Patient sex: F
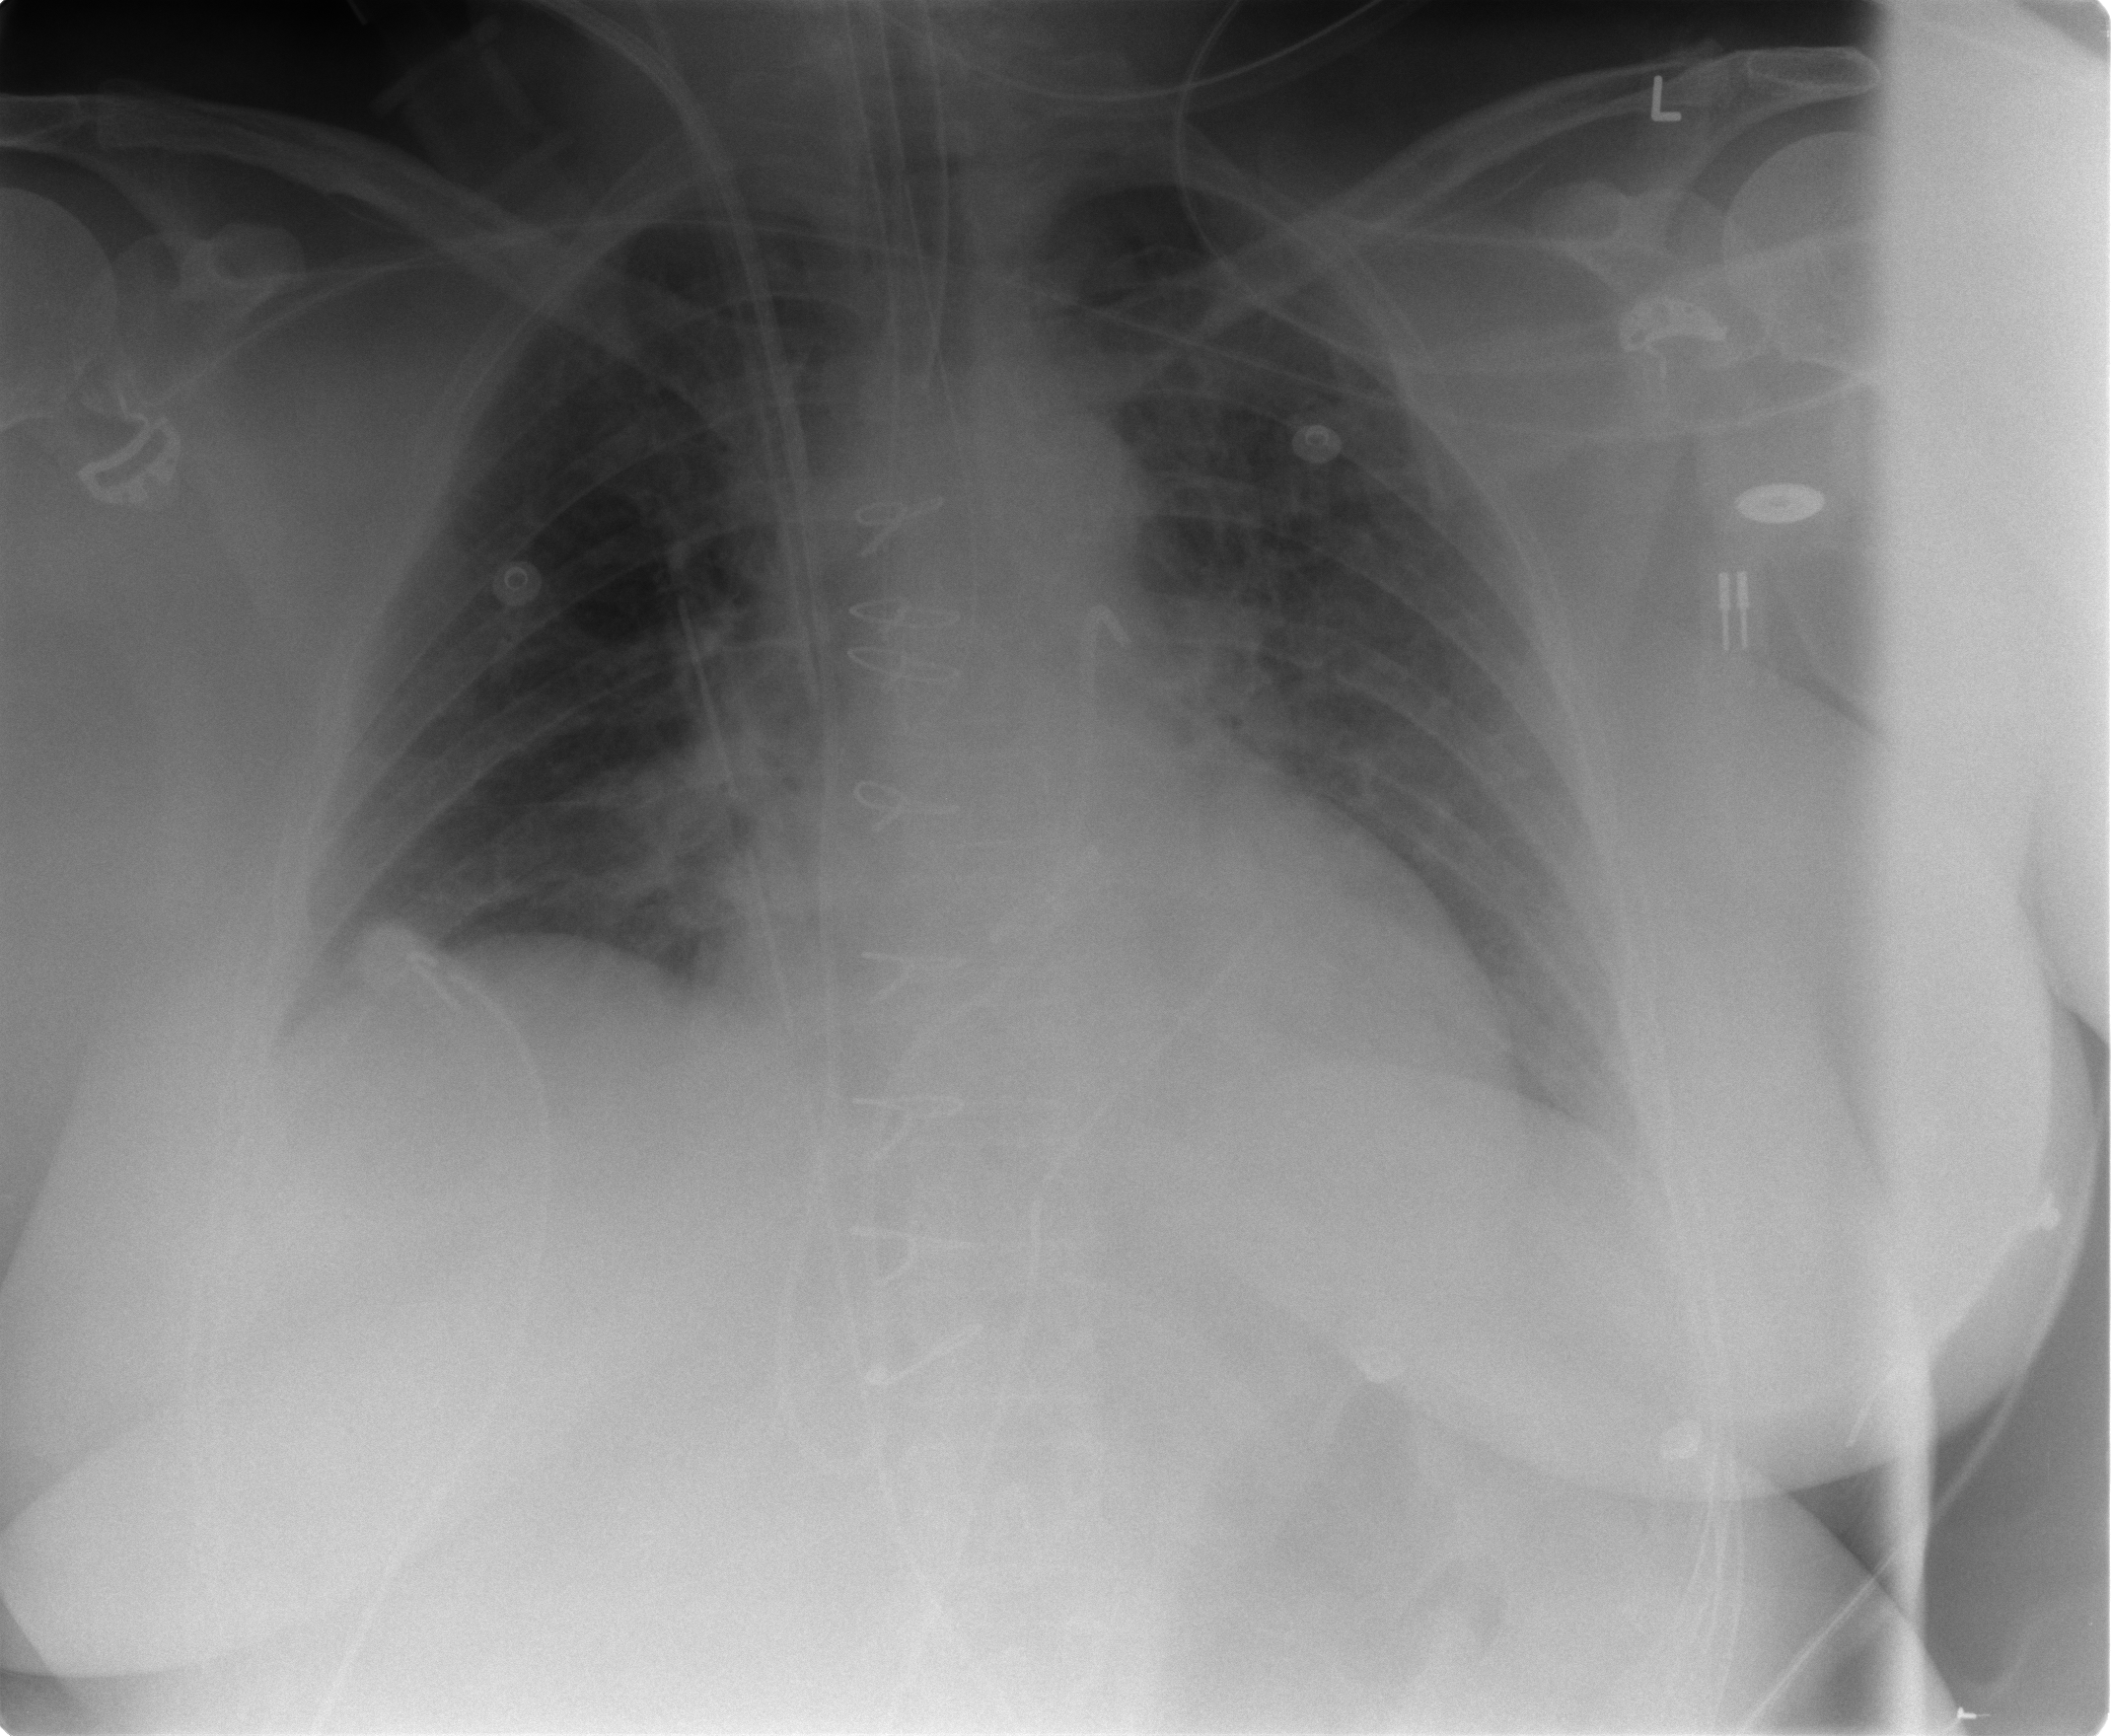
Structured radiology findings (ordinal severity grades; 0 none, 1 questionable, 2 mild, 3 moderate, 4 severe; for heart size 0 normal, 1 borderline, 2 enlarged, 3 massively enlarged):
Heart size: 1
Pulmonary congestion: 2
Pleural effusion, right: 0
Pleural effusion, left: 2
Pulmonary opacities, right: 1
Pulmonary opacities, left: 2
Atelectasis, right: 0
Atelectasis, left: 2